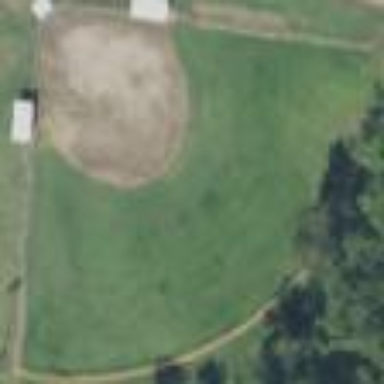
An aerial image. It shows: Park featuring baseball field.